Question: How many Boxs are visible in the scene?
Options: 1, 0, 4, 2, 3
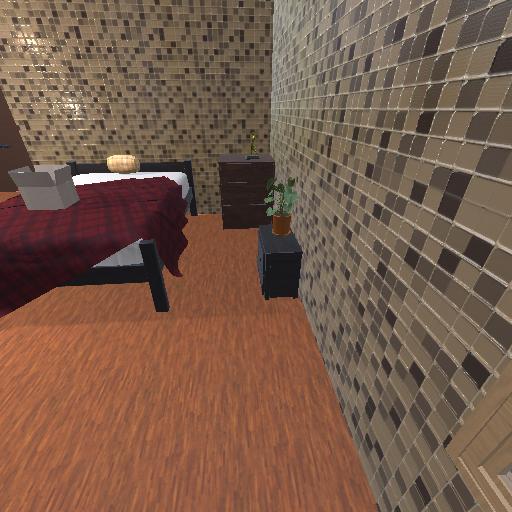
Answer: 1